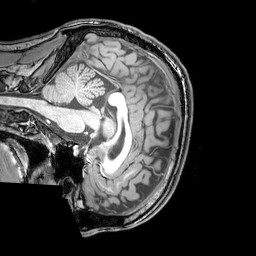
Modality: T1w
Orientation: sagittal
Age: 22
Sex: male
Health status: healthy
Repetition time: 0.081 s
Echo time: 0.037 s